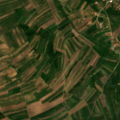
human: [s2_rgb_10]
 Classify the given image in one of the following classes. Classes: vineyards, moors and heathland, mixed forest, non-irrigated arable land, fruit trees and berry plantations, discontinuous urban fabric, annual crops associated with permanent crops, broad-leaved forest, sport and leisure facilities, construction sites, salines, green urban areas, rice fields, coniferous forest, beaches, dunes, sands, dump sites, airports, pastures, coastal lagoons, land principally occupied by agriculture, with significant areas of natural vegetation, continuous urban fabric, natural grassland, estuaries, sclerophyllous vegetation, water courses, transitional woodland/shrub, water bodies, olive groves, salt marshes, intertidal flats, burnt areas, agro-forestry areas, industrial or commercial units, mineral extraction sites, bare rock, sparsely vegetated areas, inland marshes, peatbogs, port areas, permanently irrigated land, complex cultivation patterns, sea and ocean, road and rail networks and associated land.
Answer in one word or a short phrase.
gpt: discontinuous urban fabric, non-irrigated arable land, complex cultivation patterns, land principally occupied by agriculture, with significant areas of natural vegetation